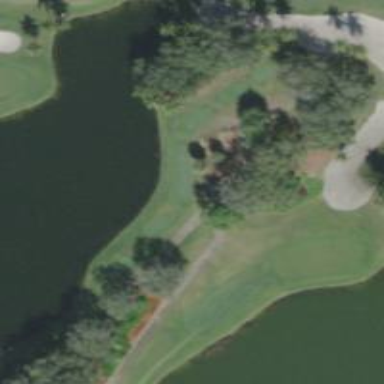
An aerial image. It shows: Pathway for golfing.